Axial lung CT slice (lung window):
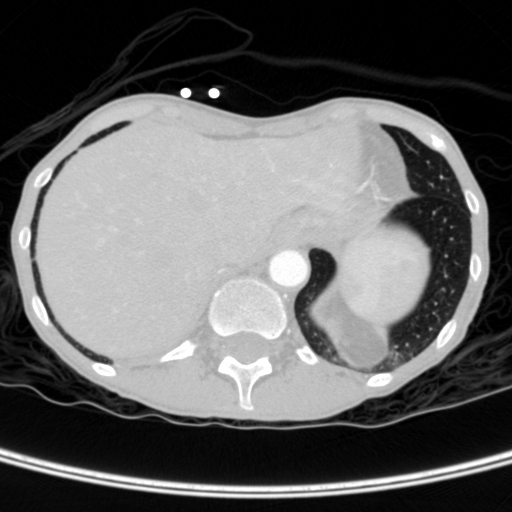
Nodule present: no